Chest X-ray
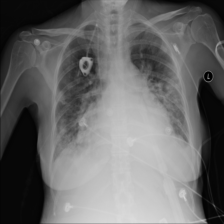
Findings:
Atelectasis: negative
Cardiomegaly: negative
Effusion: negative
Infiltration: negative
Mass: negative
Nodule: negative
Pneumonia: negative
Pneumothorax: negative
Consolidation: negative
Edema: negative
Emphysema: negative
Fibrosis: negative
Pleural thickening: negative
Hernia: negative